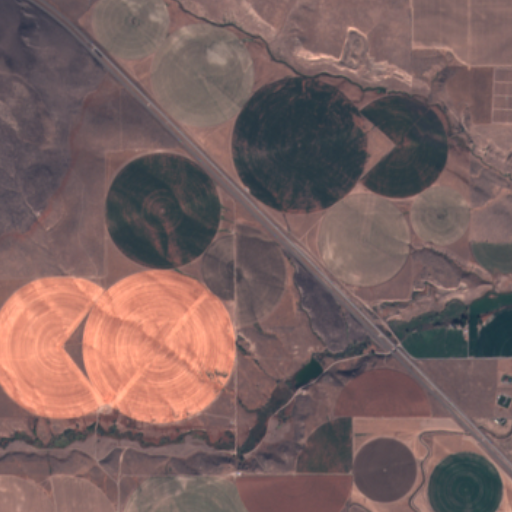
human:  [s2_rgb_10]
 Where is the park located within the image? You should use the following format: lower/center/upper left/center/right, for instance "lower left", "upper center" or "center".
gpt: There is no park in the image.